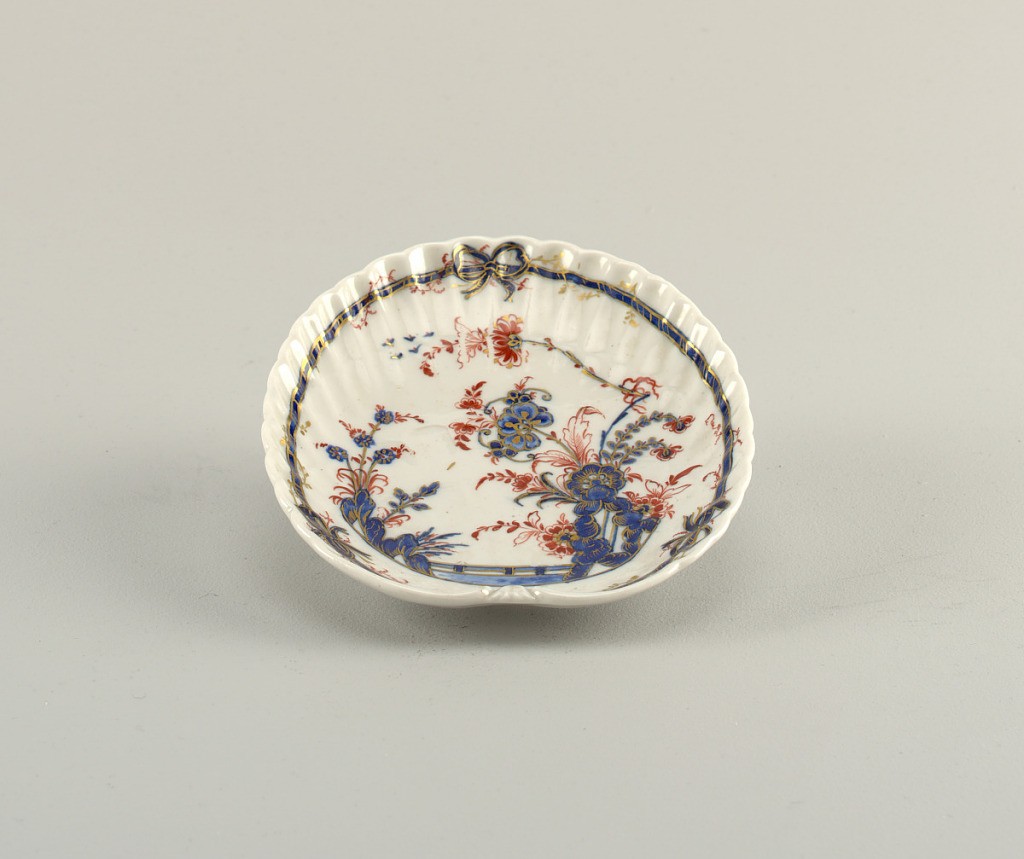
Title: Dish (One of Six)
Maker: Cozzi Porcelain Factory, Italian, 1763 – 1812
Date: ca. 1765
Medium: hard paste porcelain, vitreous enamel, gold
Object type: dish
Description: Scalloped shell form with Chinese-style decoration and bow knot.